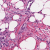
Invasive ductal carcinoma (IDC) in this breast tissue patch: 0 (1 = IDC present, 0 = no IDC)